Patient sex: M
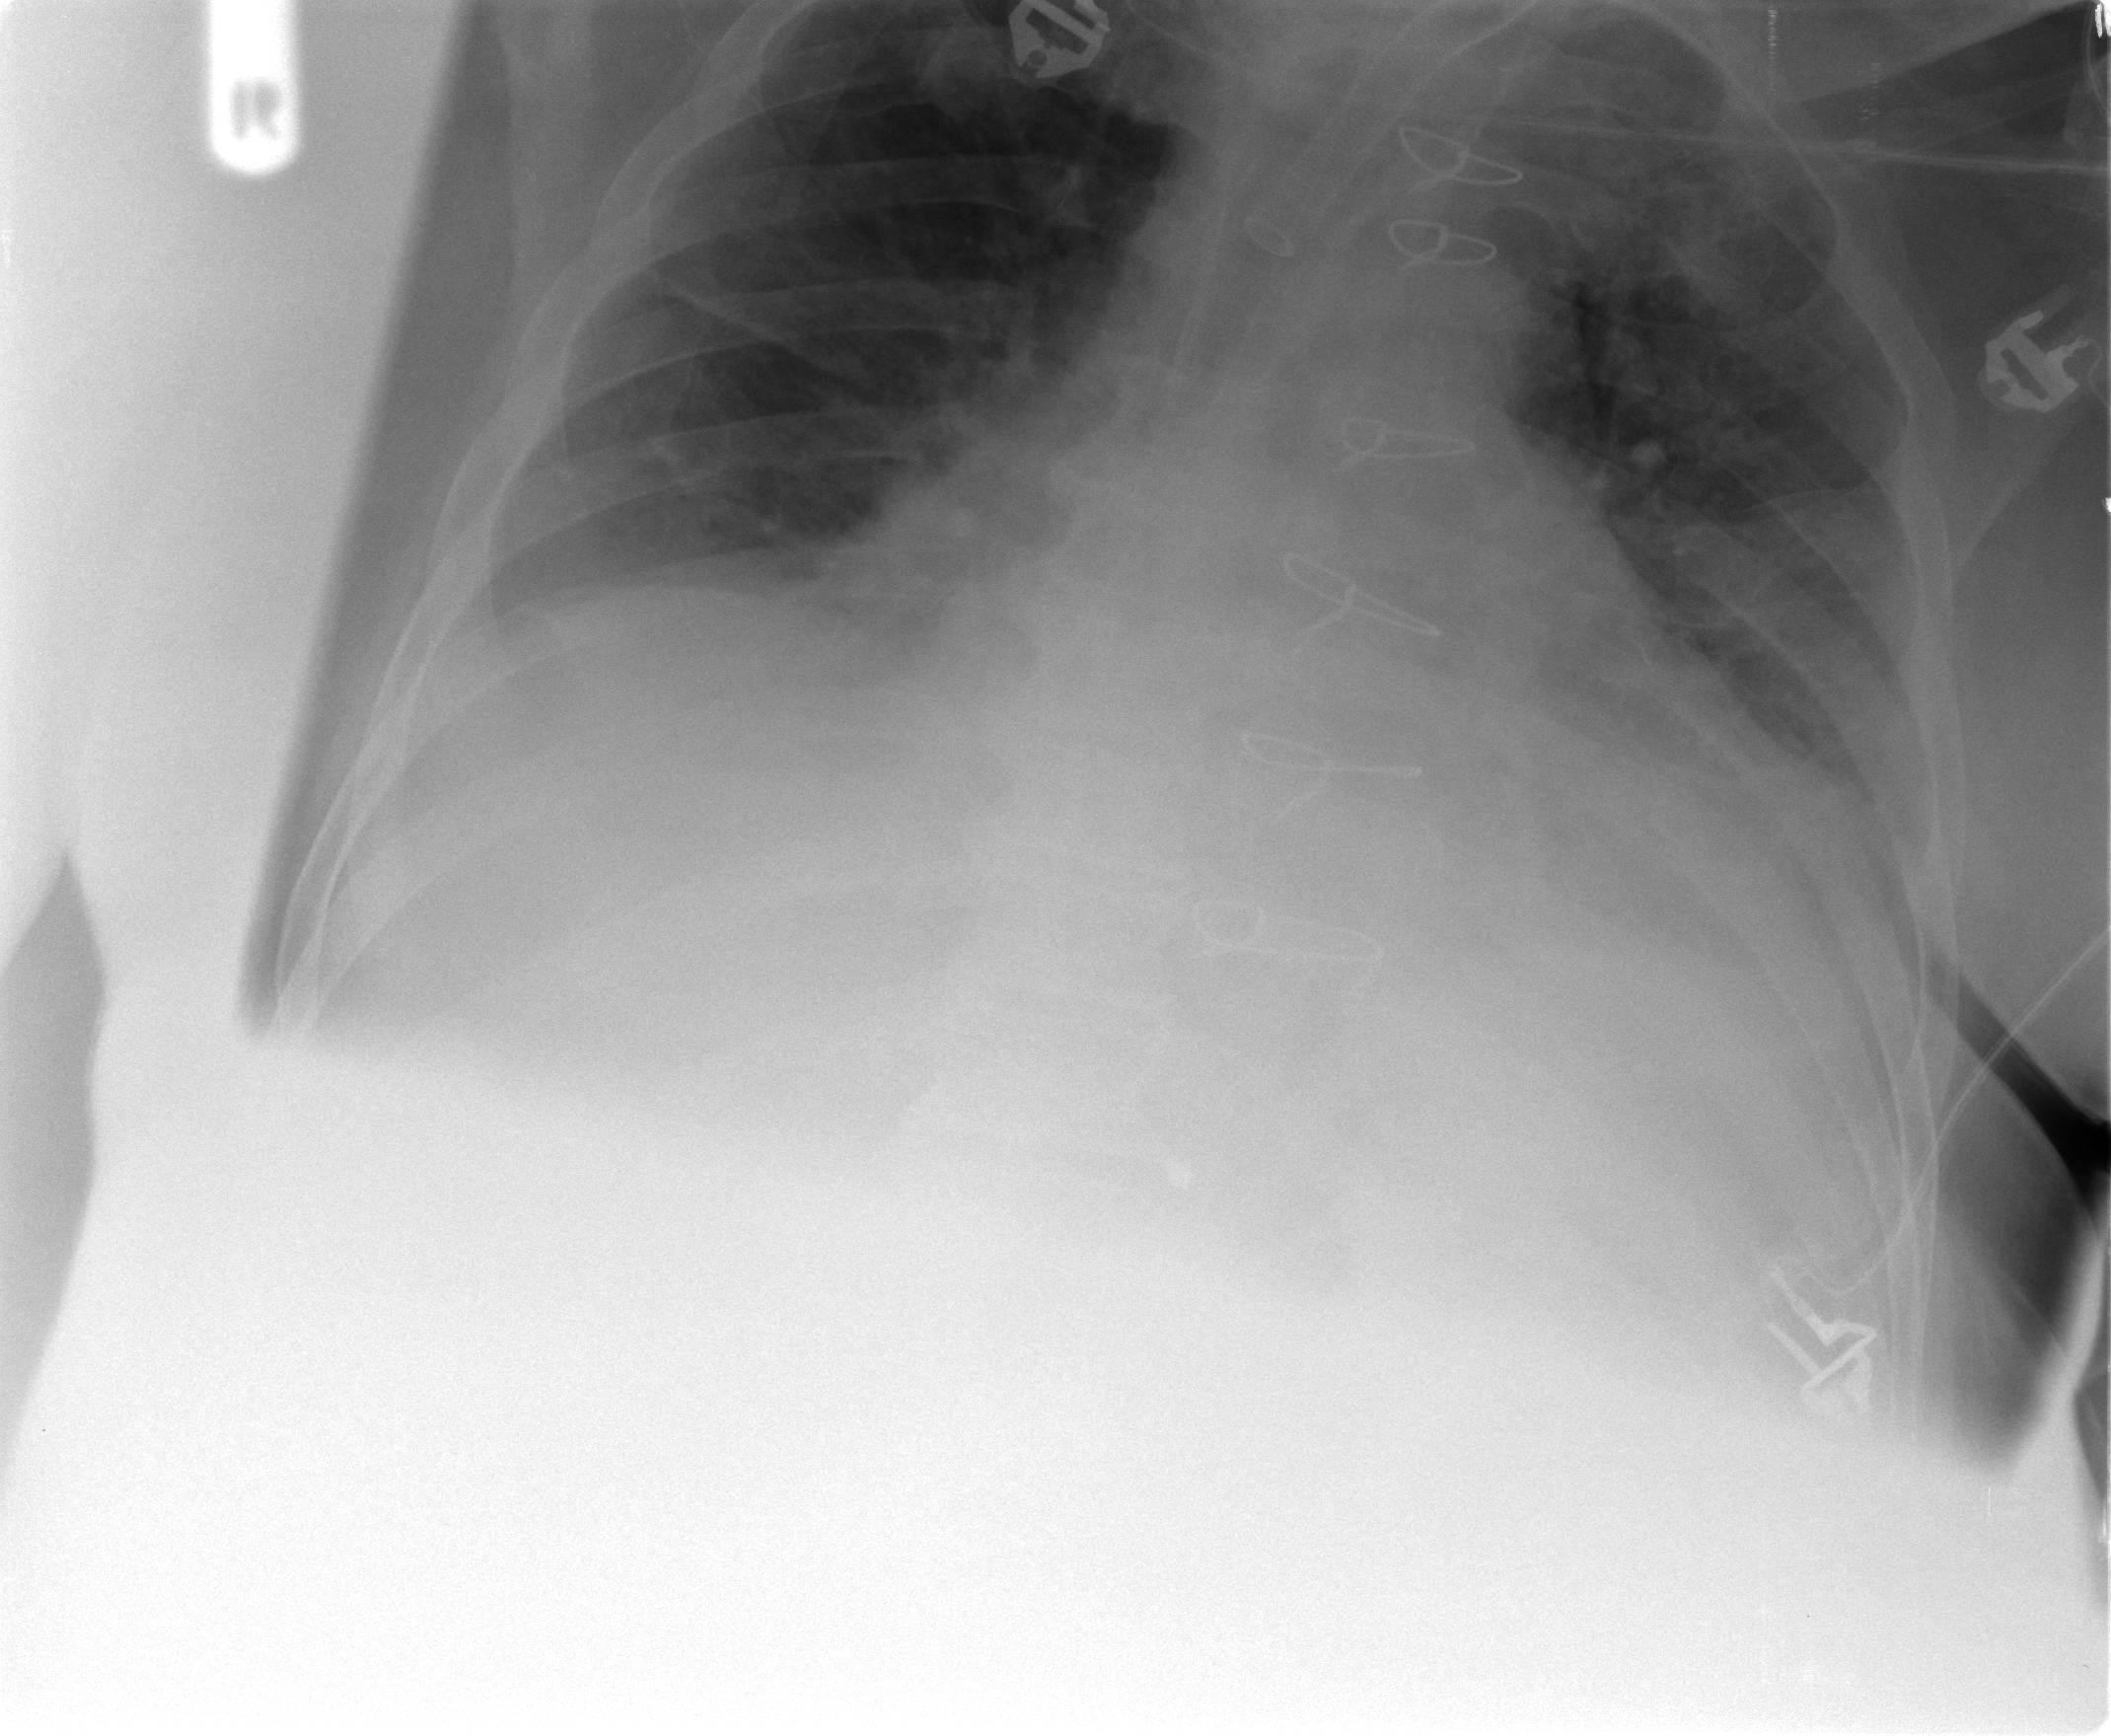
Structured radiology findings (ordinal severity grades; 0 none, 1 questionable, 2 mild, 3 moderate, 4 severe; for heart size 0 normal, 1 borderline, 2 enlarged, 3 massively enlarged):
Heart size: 2
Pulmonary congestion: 2
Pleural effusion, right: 1
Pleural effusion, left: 2
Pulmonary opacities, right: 1
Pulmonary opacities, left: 2
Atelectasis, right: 2
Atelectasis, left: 2